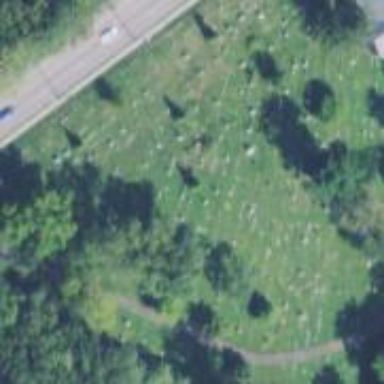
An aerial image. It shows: Cemetery.